Question: I have a very simple app so far. Two view controllers. I've set up a new '.swift' file for the second view. On each view I have a button that when pressed, changes a label to say "Pressed". Pretty simple.
On the first view controller everything works as expected. However, on the second view controller the app crashes when I press the button. I've set up 'IBOutlets' and actions for all appropriate parts.
Does anyone have any insight?
'''
import UIKit
class PlayViewController: UIViewController {
@IBOutlet weak var newCardButton: UIButton!
@IBOutlet weak var labelTest: UILabel!
override func viewDidLoad() {
super.viewDidLoad()
// Do any additional setup after loading the view.
}
override func didReceiveMemoryWarning() {
super.didReceiveMemoryWarning()
// Dispose of any resources that can be recreated.
}
@IBAction func newCardButtonPressed(sender: UIButton) {
self.labelTest.text = "Pressed"
}
}
'''

Screenshot after crash- <URL>
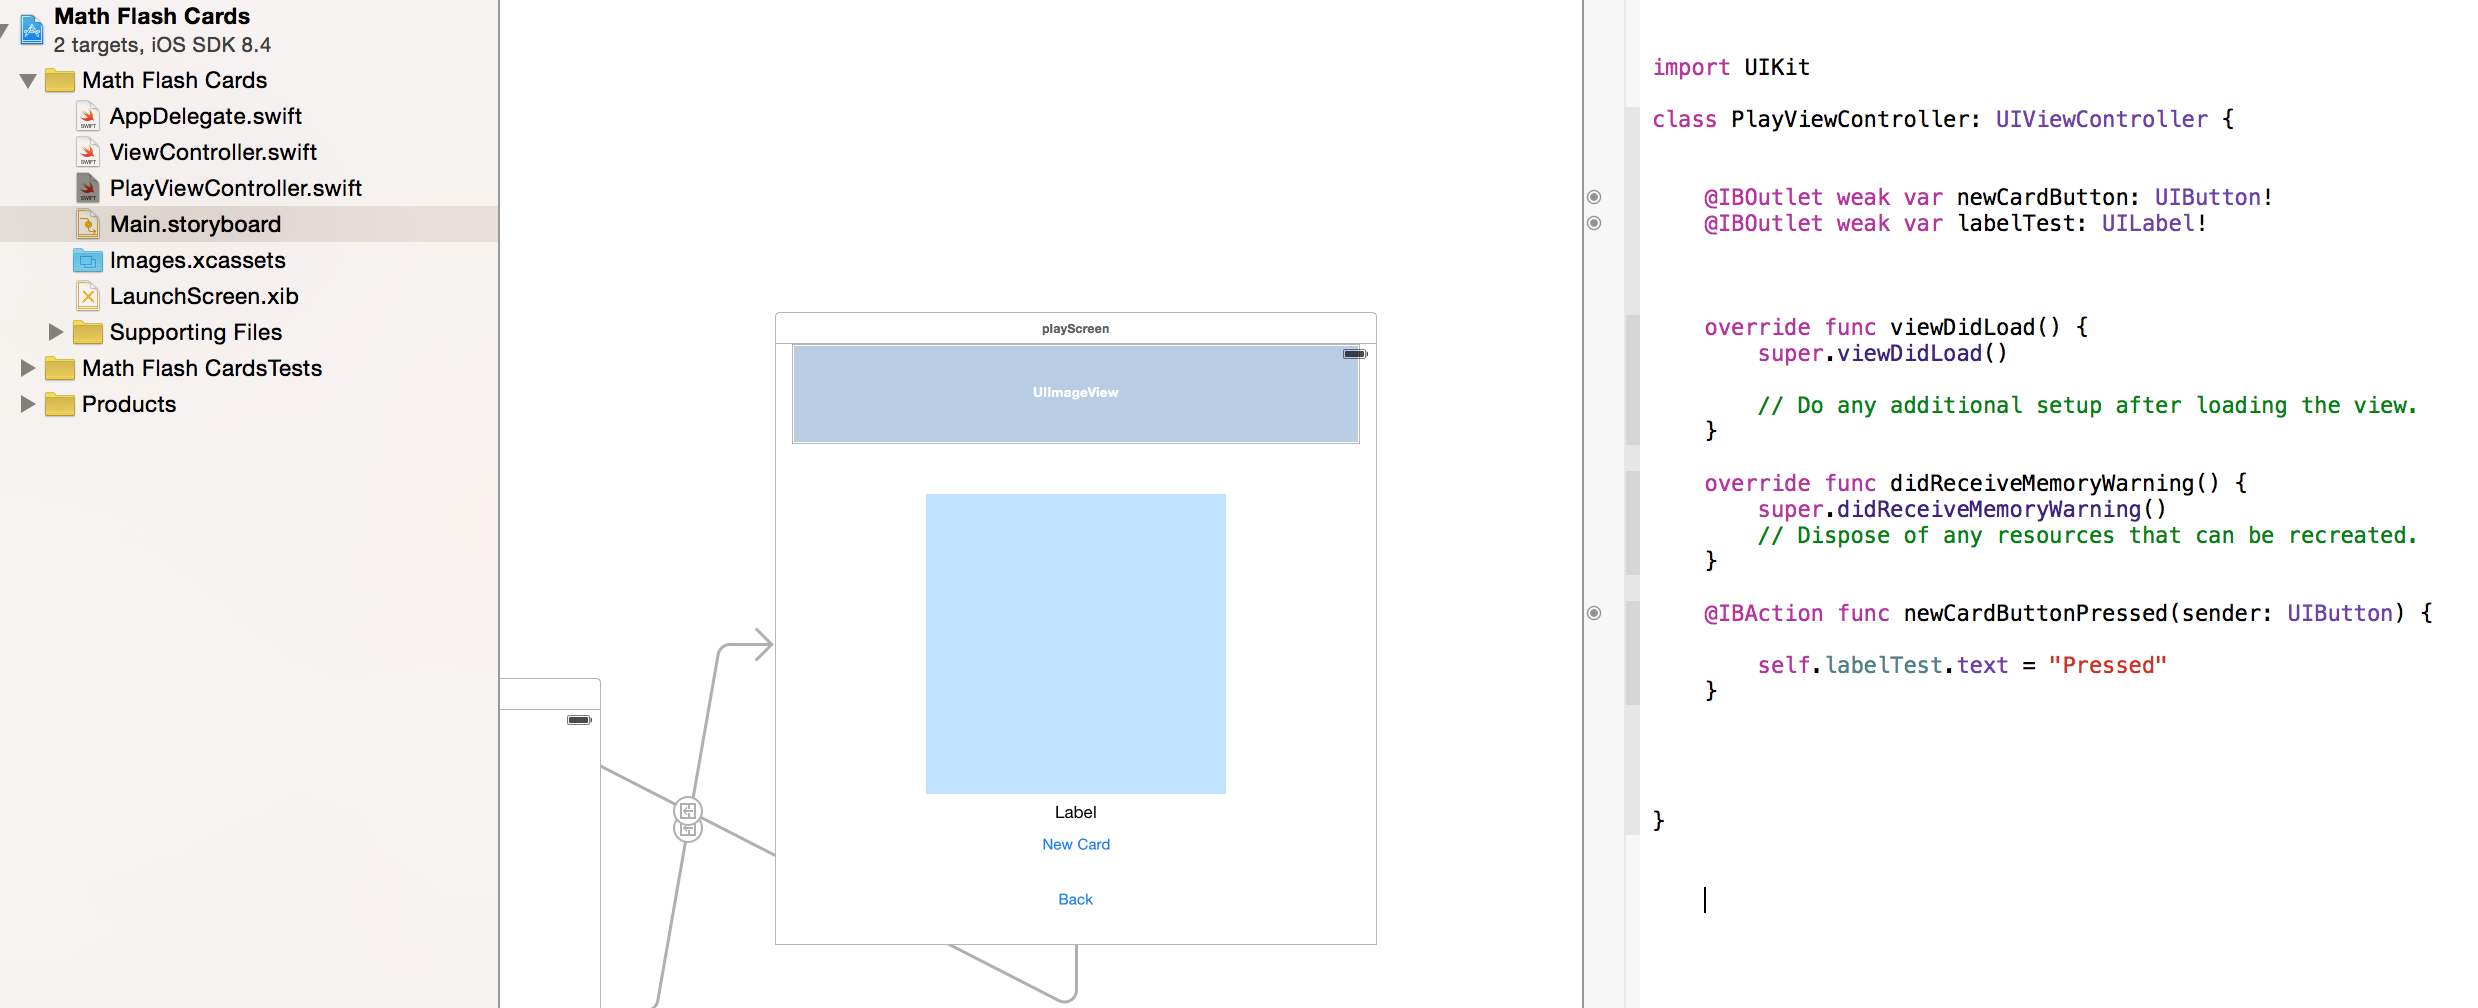
Answer: I think you should change the sender part like this.
'''
@IBAction func newCardButtonPressed(sender: AnyObject) {
self.labelText.text = "Pressed"
}
'''
If your connections are not set properly your app also crash. Delete them and reconnect it.From Utilities/connections inspector.